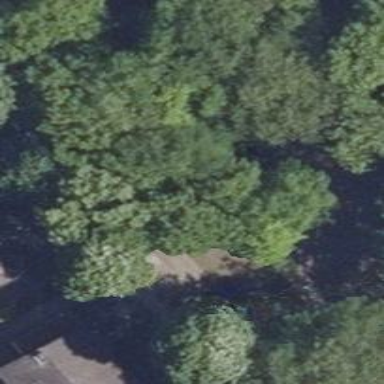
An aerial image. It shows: Single tag "natural: tree."